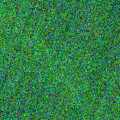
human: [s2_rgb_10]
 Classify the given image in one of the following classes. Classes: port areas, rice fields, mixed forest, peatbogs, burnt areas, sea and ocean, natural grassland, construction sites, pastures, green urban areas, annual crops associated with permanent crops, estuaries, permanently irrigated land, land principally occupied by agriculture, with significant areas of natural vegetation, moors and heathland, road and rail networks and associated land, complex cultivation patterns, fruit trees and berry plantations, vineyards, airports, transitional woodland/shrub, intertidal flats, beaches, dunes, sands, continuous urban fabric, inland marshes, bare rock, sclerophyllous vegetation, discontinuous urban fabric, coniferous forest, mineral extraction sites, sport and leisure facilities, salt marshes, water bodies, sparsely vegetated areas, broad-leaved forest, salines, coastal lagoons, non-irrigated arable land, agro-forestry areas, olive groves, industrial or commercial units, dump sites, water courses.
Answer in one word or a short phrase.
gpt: sea and ocean